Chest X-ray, PA view. Patient: 55 years old, sex M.
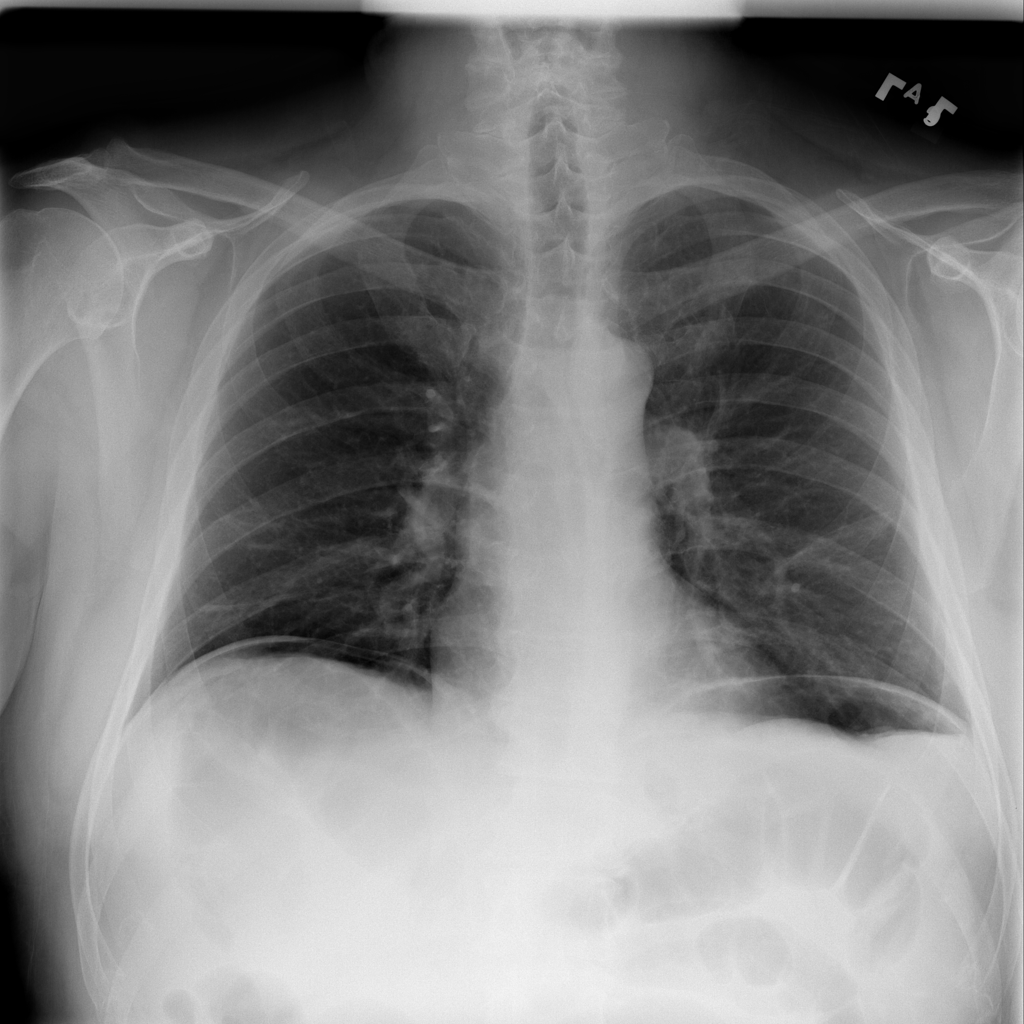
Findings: Atelectasis